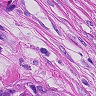
Metastatic tissue present: yes